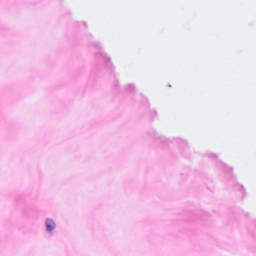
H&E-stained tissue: Breast